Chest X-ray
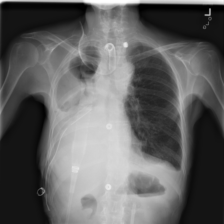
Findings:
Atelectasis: negative
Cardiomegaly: negative
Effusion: positive
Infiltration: negative
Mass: negative
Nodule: negative
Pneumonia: negative
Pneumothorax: negative
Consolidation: negative
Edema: negative
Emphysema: negative
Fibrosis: negative
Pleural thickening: negative
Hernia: negative